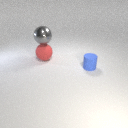
large red rubber sphere below large gray metal sphere